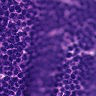
Metastatic tissue present: no